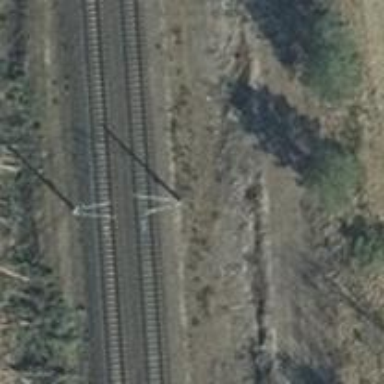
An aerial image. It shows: Milestone along the railway track with catenary mast.